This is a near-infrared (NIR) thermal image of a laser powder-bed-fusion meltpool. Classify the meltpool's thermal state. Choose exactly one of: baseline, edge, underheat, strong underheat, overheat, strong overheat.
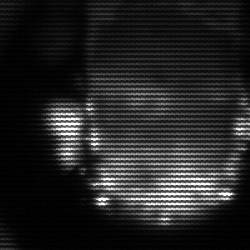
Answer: baseline